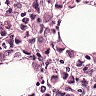
Metastatic tissue present: yes